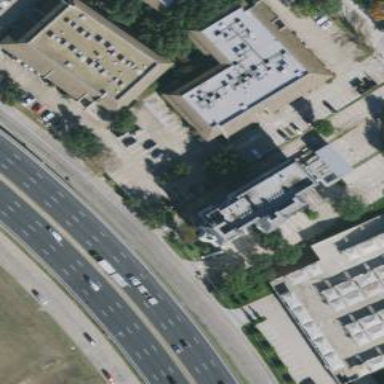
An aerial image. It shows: Commercial building.